Platform: macOS
Application: Arc Browser
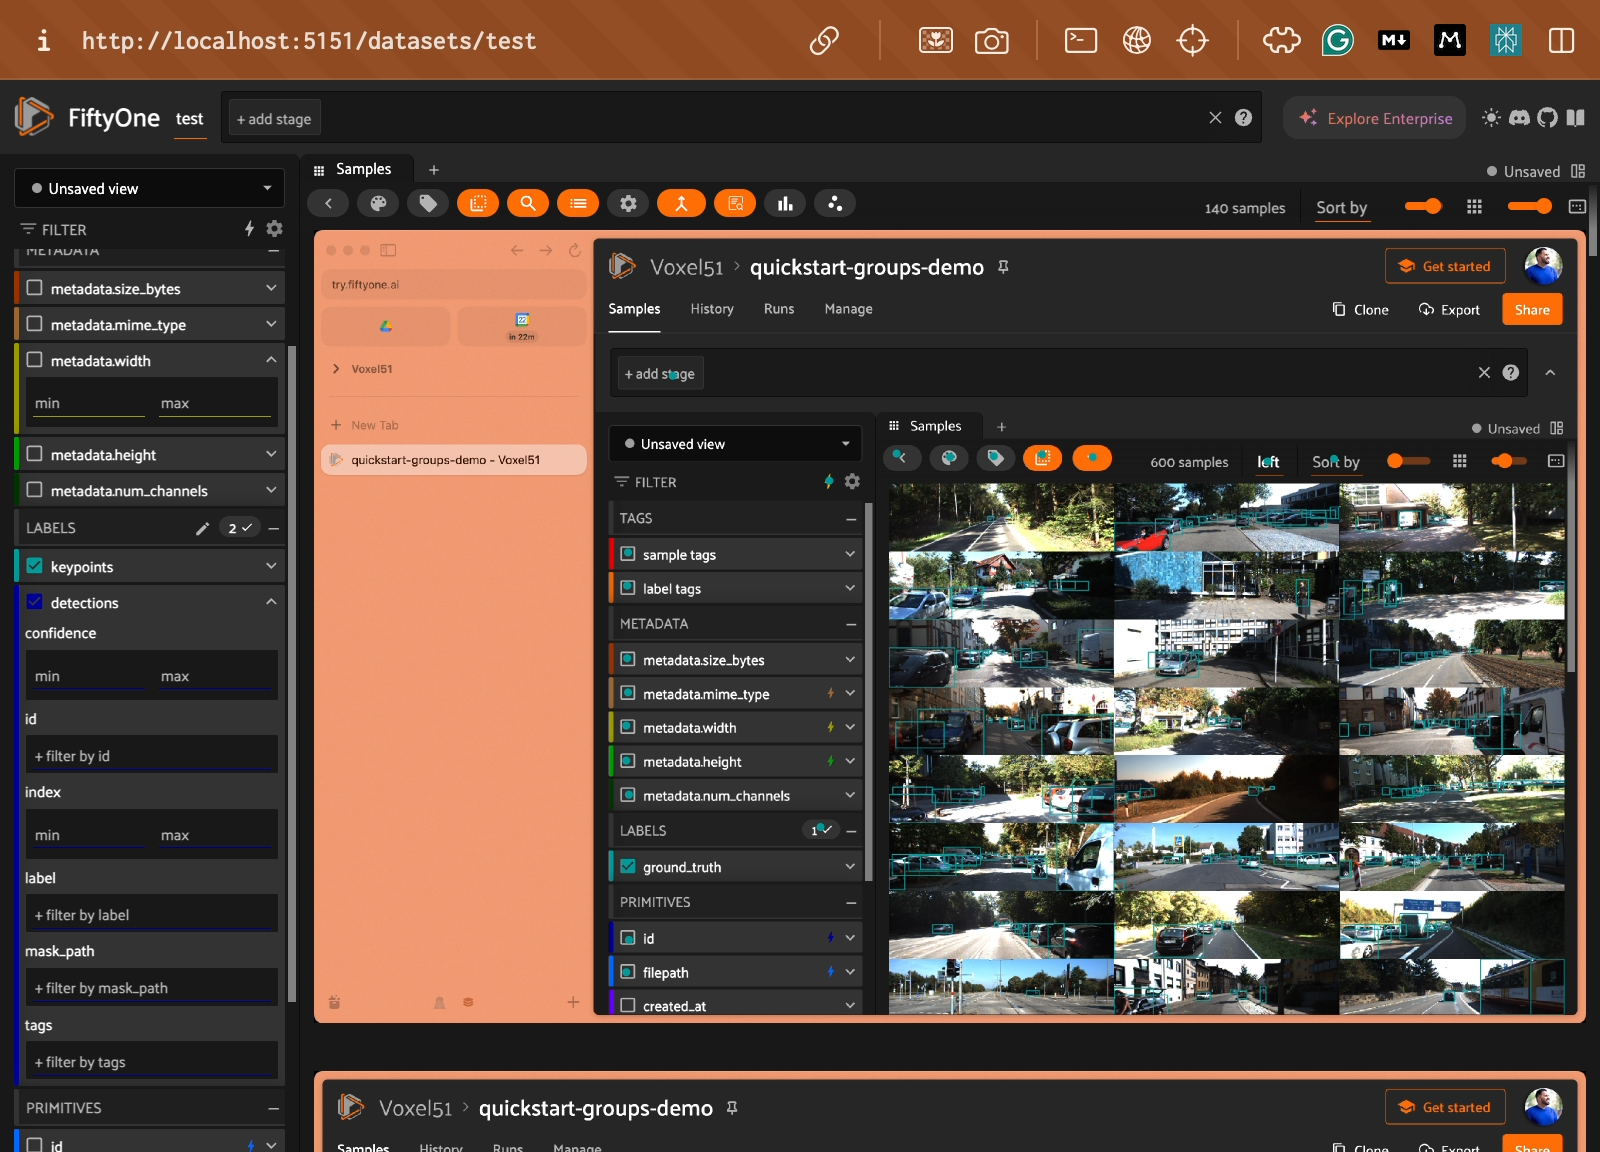
task_description: Hide available filter options for metadata.width
action_type: click
element_info: Icon
steps_since_start: 1